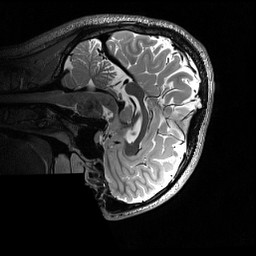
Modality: T2w
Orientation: sagittal
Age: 22
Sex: male
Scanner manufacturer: siemens
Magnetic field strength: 3 T
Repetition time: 3.2 s
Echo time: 0.565 s